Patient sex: M
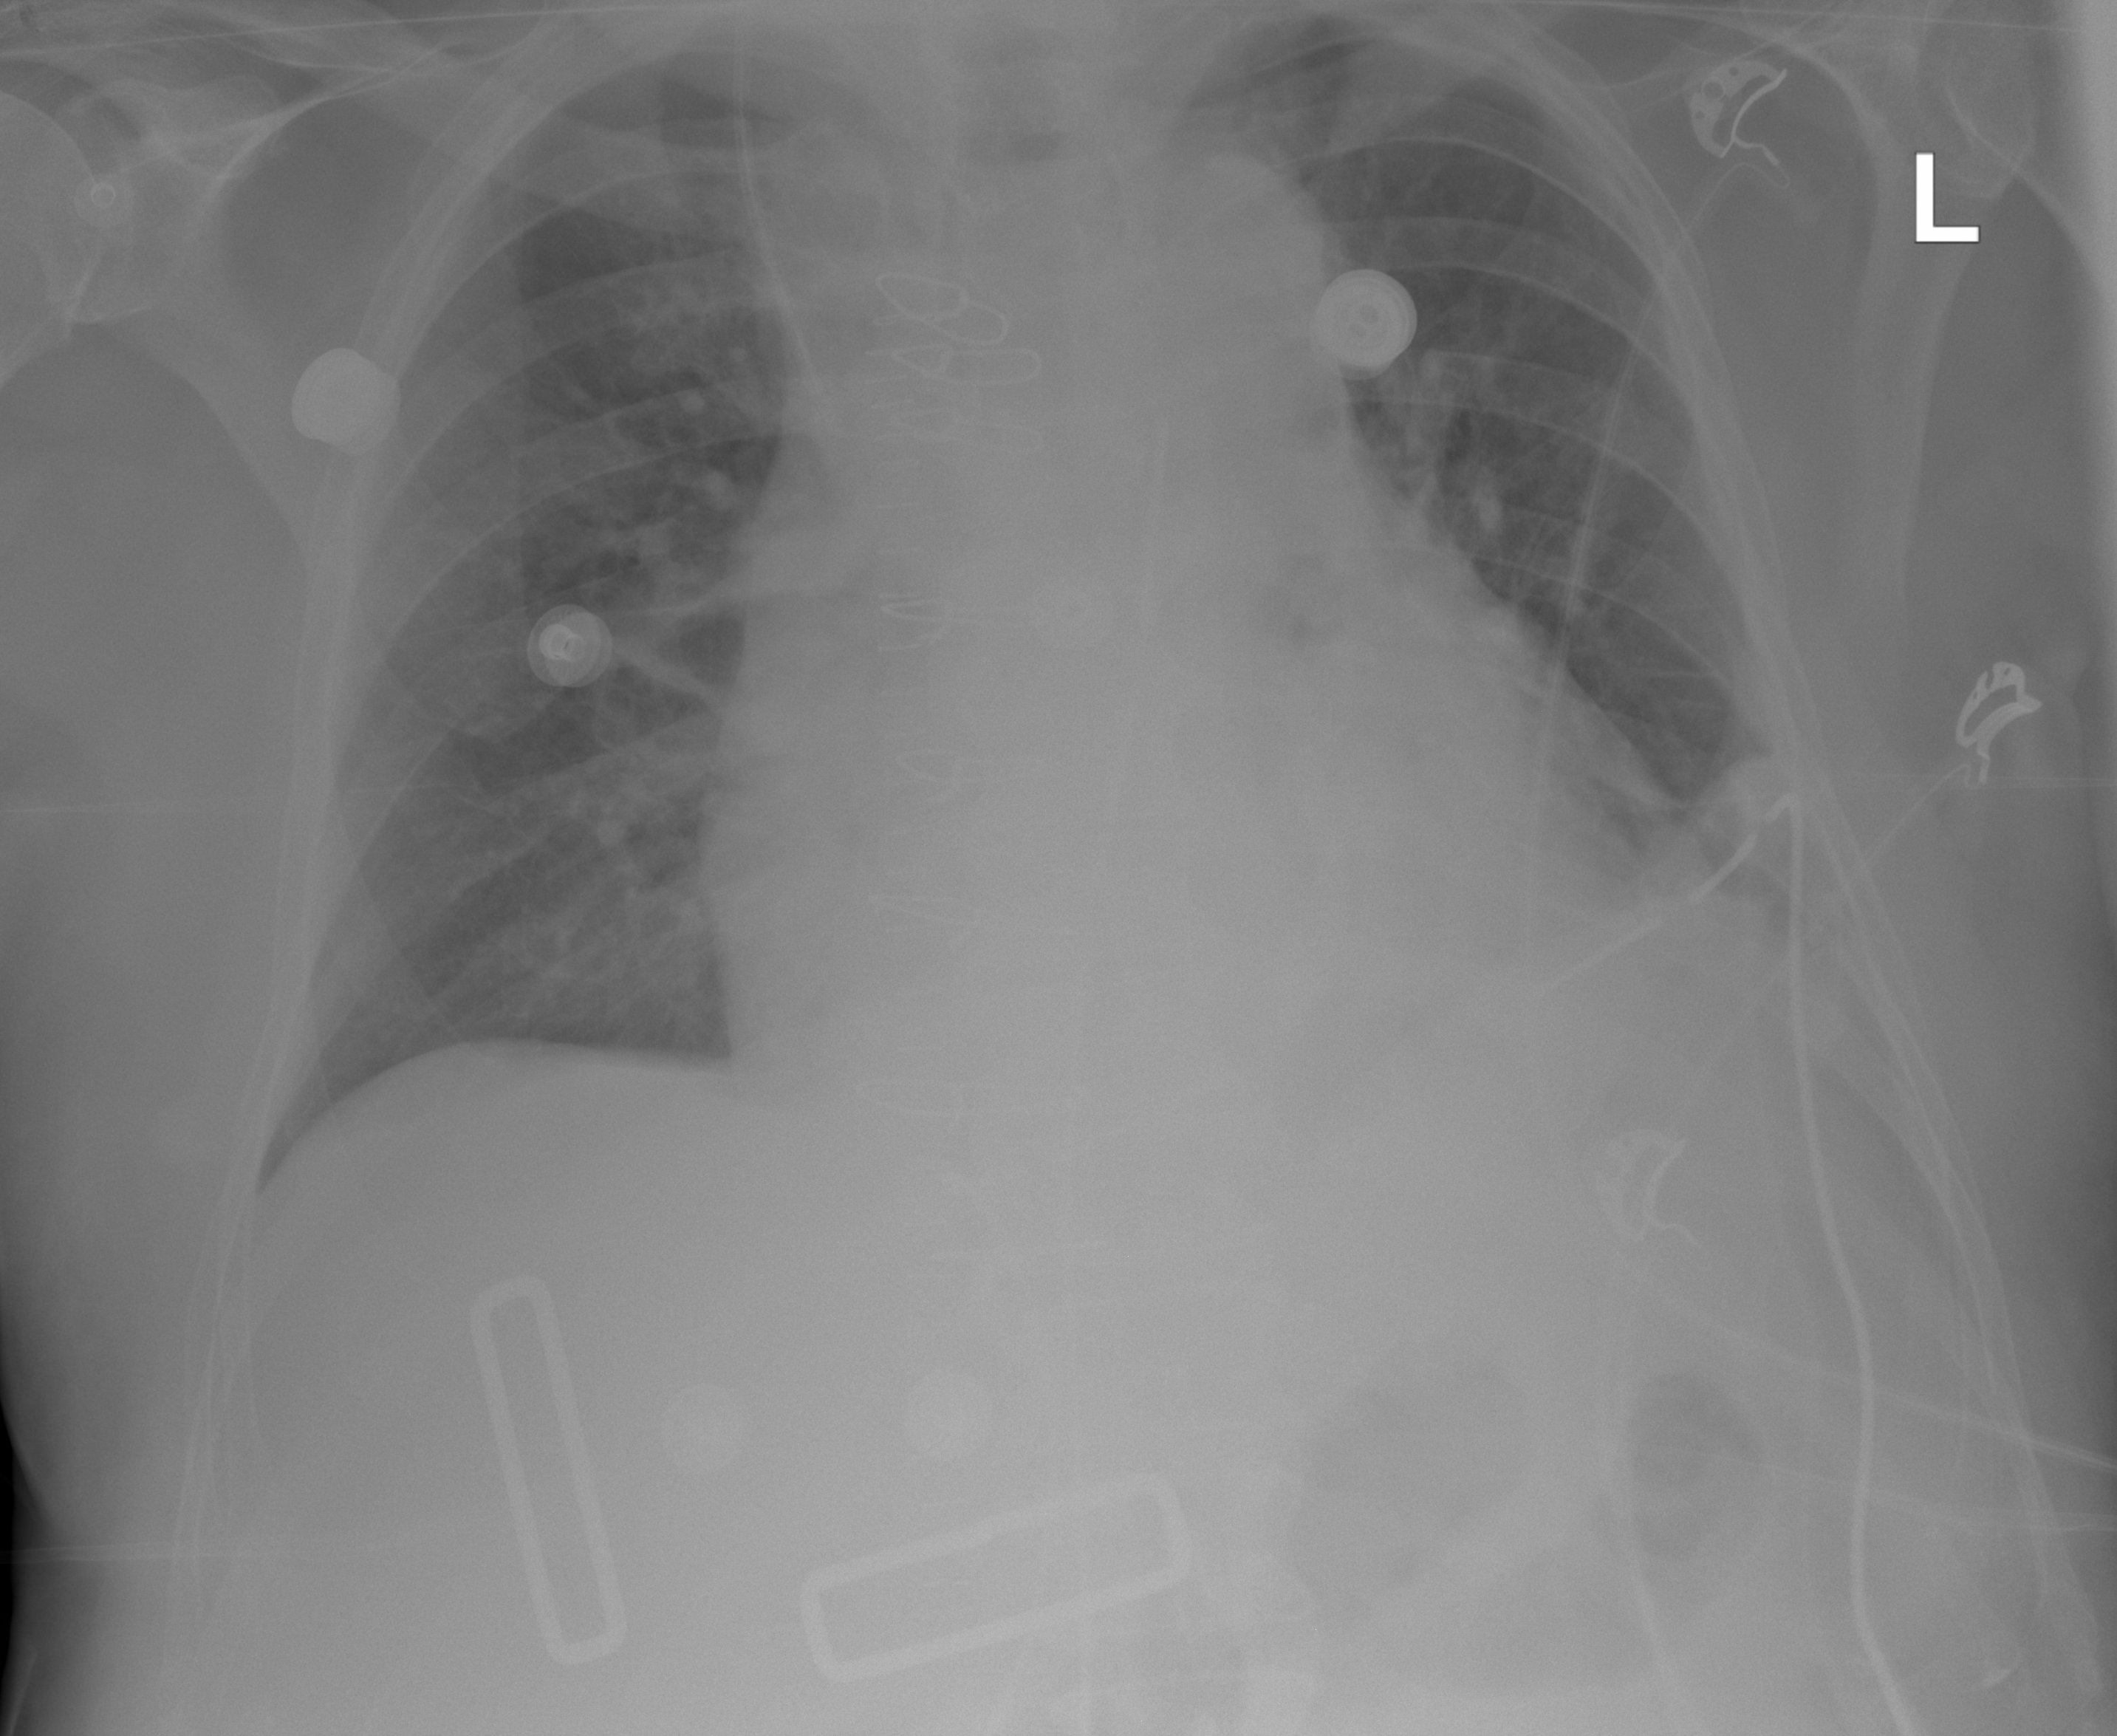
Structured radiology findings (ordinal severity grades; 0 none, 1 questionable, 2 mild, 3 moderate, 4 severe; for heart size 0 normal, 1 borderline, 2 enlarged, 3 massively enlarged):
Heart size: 2
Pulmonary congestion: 2
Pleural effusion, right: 0
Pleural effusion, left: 2
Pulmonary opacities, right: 0
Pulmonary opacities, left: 0
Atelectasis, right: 2
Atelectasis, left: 2